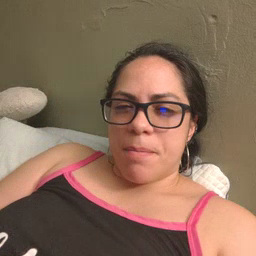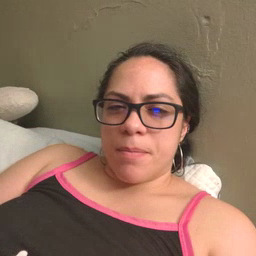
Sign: nap